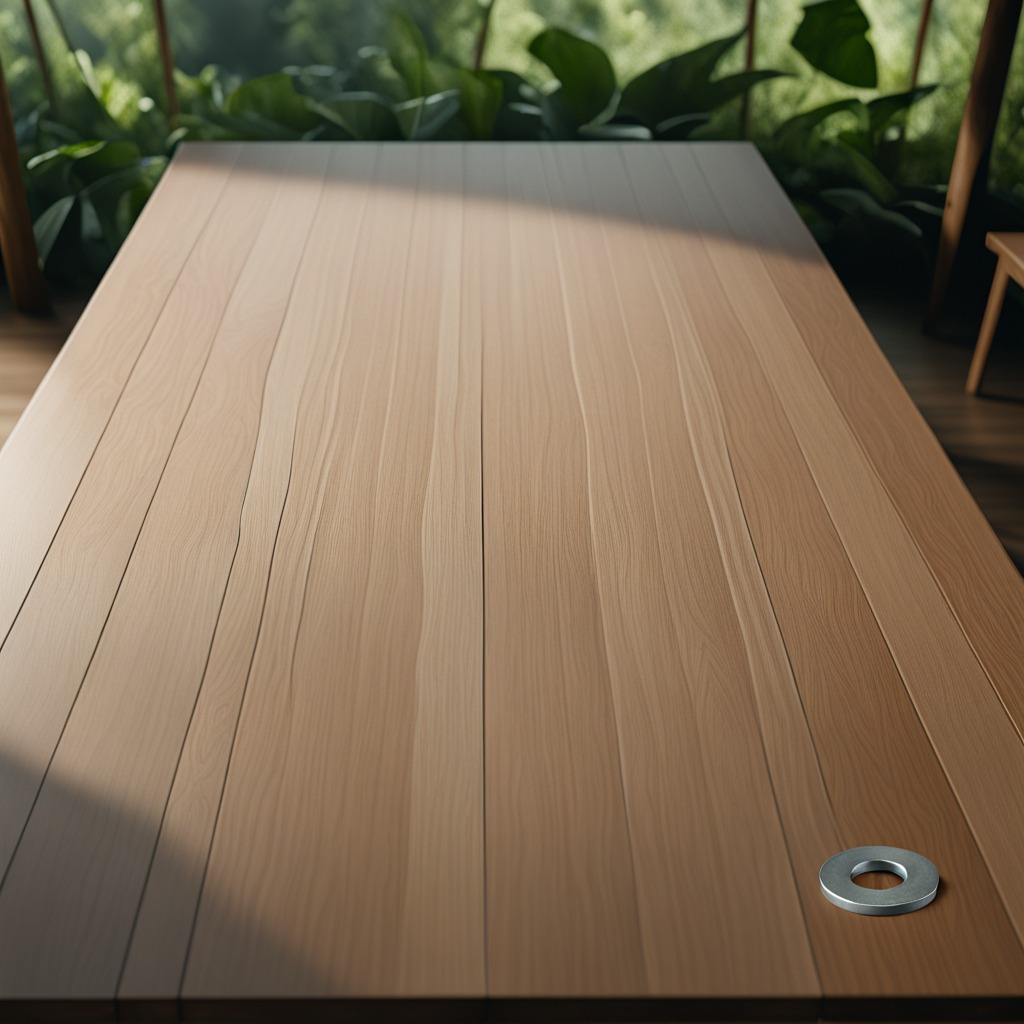
A flat metal washer is lying on a wooden table inside a jungle field workshop tent humid ambient light worn but